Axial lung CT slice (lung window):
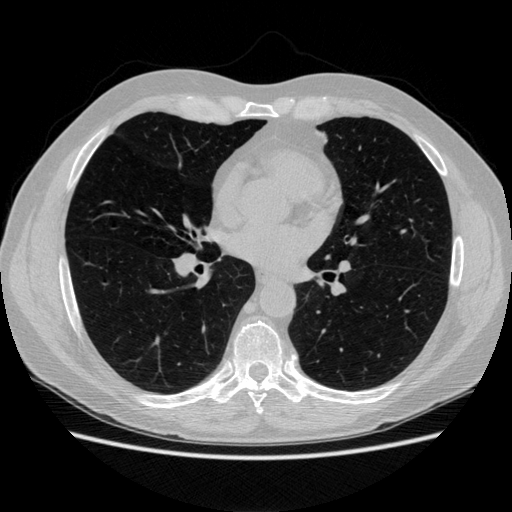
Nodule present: no